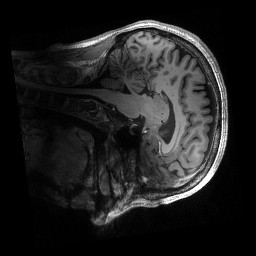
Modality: T1w
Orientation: sagittal
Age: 25
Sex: male
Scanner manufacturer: siemens
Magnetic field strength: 6.98 T
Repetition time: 2.53 s
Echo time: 0.00176 s